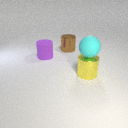
large cyan rubber sphere above large yellow metal cylinder